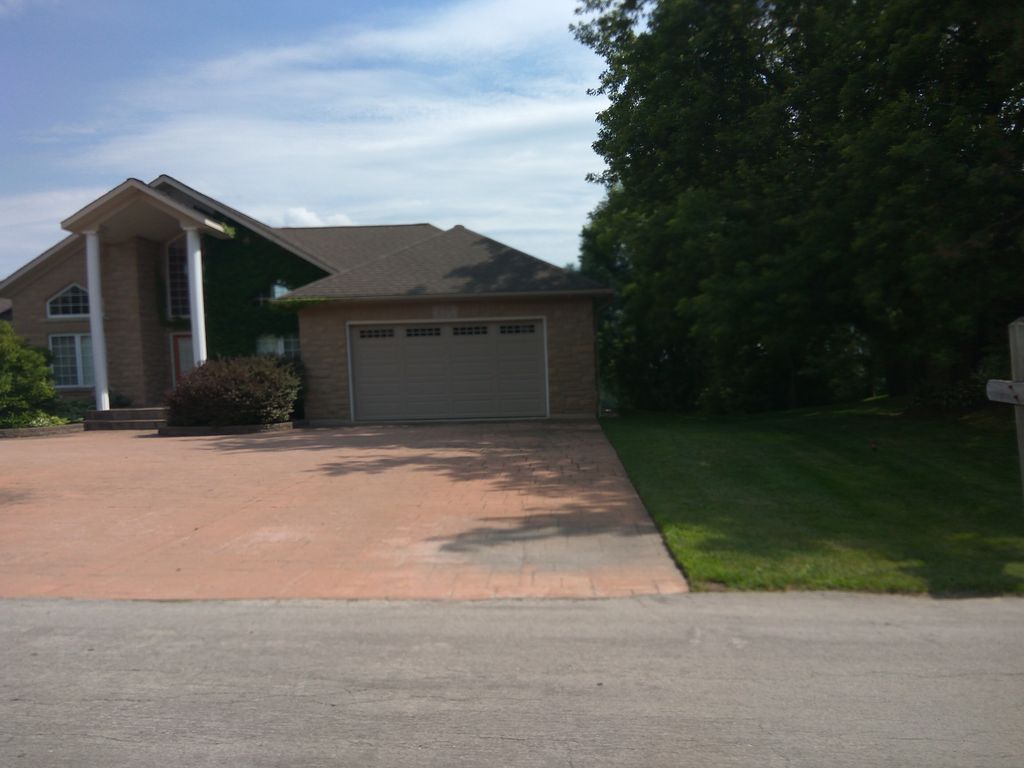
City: kitchener-waterloo